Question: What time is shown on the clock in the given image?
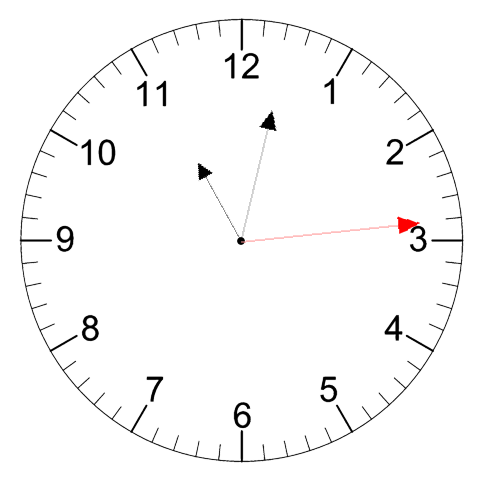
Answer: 11:02:14